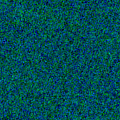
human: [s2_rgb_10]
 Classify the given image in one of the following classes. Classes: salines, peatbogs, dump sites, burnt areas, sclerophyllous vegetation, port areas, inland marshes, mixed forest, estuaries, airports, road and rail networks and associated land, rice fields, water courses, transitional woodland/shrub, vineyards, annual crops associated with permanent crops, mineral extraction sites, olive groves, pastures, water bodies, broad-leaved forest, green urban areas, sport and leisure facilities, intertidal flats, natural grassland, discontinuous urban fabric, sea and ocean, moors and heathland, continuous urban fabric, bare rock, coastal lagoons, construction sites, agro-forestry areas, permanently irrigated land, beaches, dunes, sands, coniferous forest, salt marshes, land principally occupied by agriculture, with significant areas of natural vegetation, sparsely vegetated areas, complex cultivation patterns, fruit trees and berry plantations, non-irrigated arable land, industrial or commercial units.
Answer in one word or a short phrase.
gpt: sea and ocean